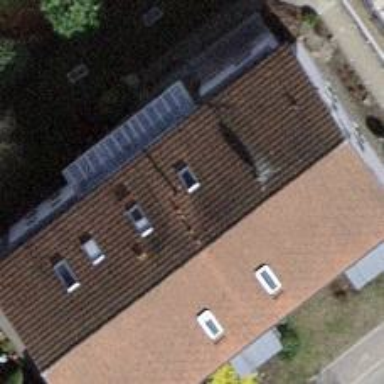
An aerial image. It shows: Gabled roof adorns the apartments building.